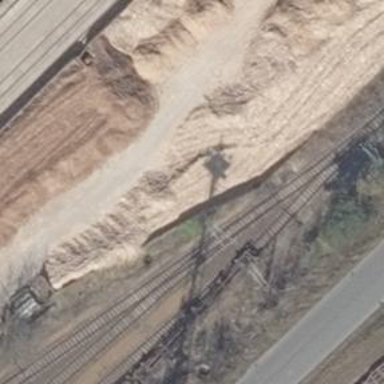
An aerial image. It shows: Railway switch.